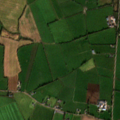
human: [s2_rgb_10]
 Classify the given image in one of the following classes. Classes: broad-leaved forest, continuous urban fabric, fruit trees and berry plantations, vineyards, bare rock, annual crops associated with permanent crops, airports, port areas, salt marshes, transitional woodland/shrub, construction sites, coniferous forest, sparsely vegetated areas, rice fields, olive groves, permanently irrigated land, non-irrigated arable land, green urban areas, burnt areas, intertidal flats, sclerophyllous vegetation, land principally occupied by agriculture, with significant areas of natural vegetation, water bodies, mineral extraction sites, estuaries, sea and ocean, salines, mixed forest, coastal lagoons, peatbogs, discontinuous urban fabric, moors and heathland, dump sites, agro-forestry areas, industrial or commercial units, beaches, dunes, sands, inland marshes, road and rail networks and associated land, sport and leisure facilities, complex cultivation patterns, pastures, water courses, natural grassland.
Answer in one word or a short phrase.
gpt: non-irrigated arable land, pastures